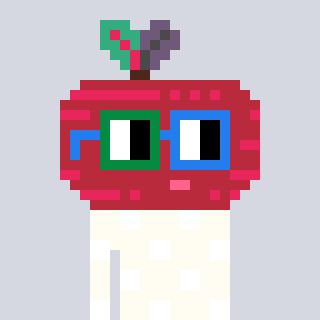
a pixel art character with square green and blue glasses, a beet-shaped head and a grayscale-colored body on a cool background